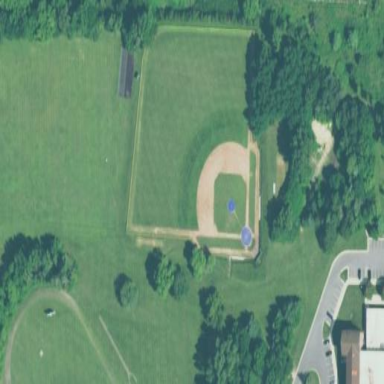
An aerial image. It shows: Baseball pitch for leisure and sports activities.